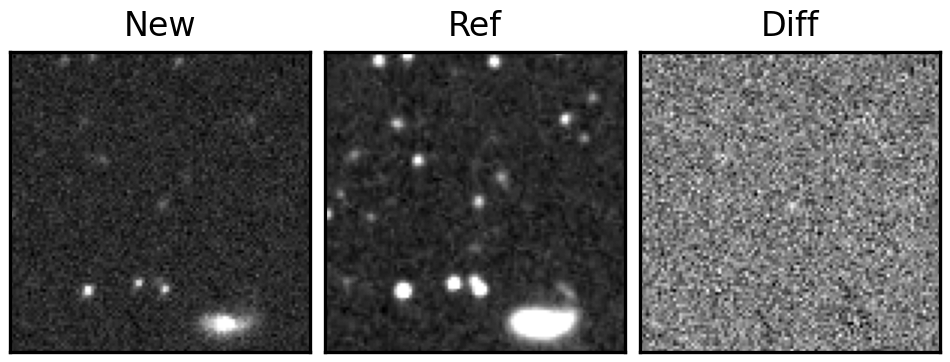
Label: real